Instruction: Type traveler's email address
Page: traveler
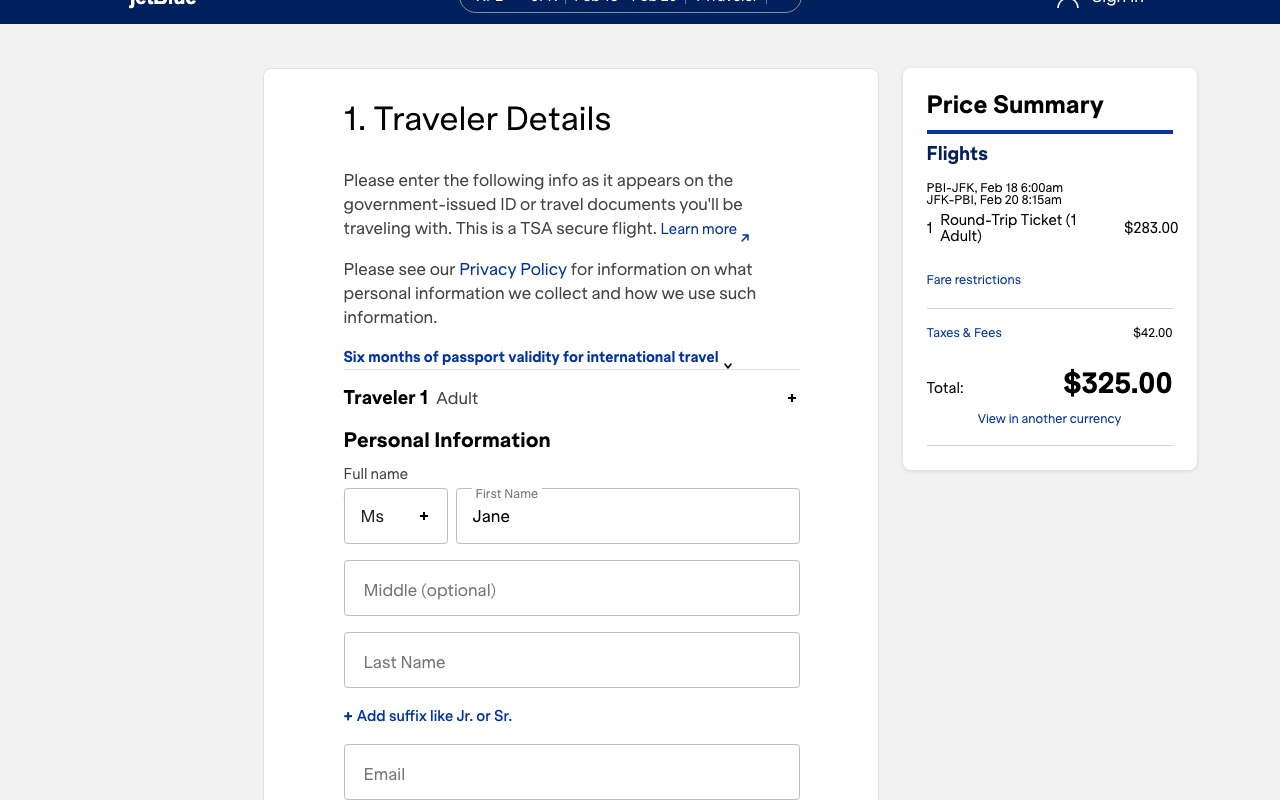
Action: type